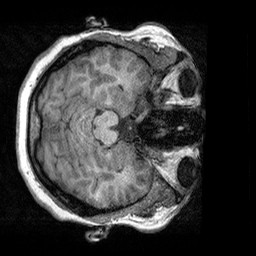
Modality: T1w
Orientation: axial
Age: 29
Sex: female
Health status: healthy
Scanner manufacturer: siemens
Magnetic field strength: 3 T
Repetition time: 2.3 s
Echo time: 0.00303 s